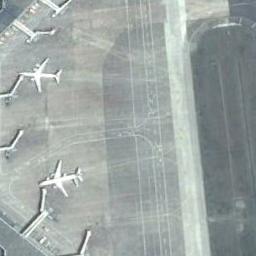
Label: airplane